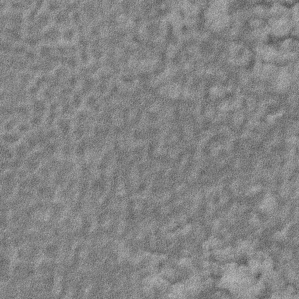
Label: frost